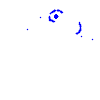
Particle: proton